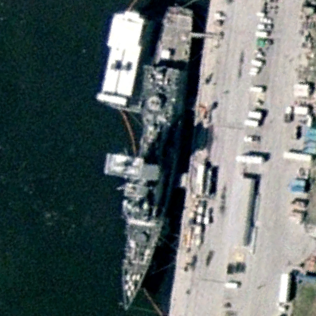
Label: cruiser